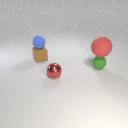
small red metal sphere to the right of small brown rubber cube